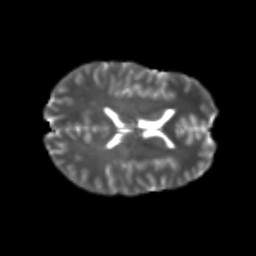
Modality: T2w
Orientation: axial
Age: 24
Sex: male
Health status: healthy
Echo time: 0.074 s